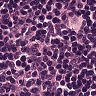
Metastatic tissue present: yes